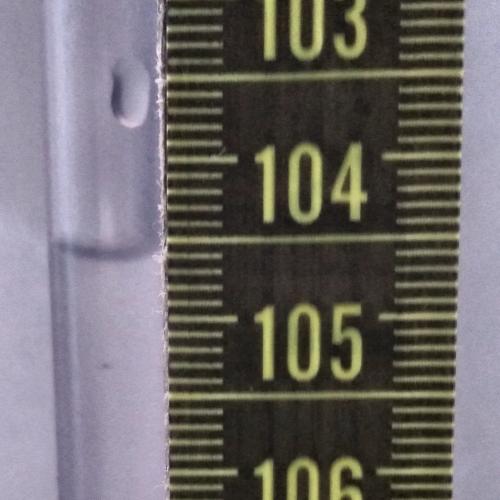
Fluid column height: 104.6 cm